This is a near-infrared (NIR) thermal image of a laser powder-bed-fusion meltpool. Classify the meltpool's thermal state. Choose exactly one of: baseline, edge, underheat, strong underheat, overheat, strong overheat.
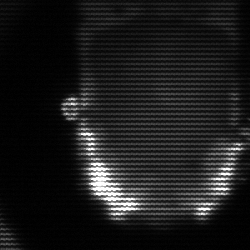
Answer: baseline